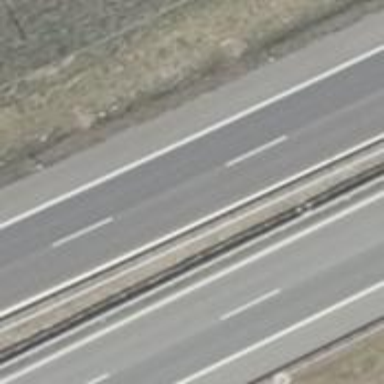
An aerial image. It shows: Asphalt motorway.